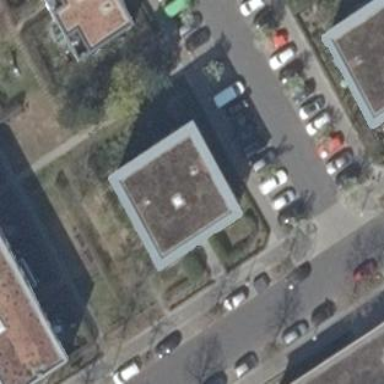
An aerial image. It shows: Building with apartments and flat roof.